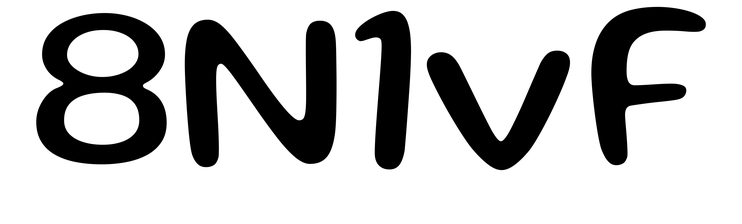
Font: Gluten_Regular